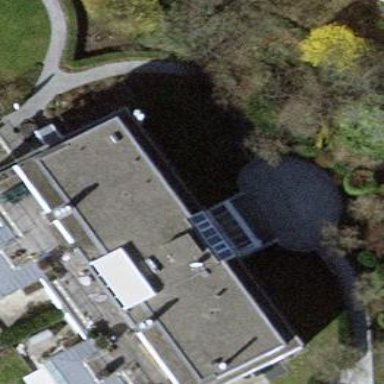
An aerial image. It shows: Building with flat roof.